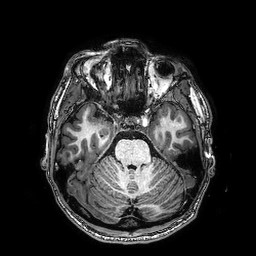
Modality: T1w
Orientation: coronal
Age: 34
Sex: male
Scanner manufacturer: philips
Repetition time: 0.00817 s
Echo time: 0.00375 s